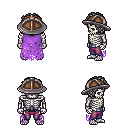
a pixel art fantasy rpg character, male body template, skeleton, maroon tattered cape, magenta pants, gray curly afro hairstyle, chain helm, four views (front, back, left, right), 2x2 character sprite sheet, small pixel art, hard edges, no anti-aliasing